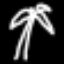
Label: palm tree